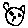
Label: cat